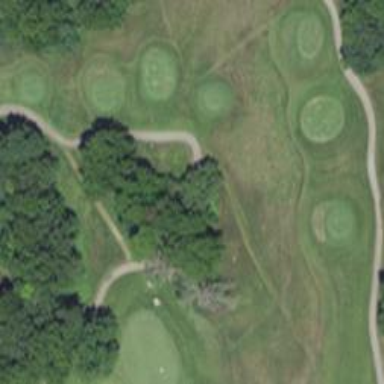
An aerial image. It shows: Service road used as golf cart path.